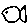
Label: fish